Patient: sex F, age 59
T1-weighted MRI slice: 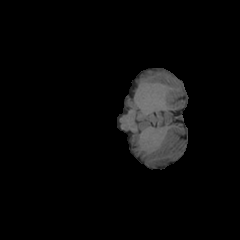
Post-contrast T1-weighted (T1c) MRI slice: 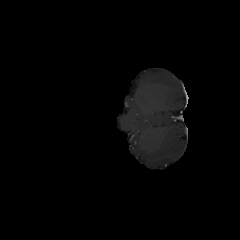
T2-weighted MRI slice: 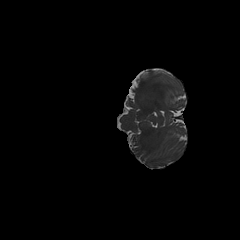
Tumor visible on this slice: no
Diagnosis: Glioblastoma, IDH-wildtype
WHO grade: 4